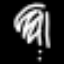
Label: palm tree